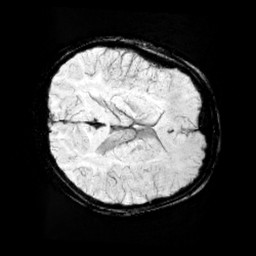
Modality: minIP
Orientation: axial
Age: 12
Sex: male
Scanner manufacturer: siemens
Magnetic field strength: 3 T
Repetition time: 0.027 s
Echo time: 0.02 s